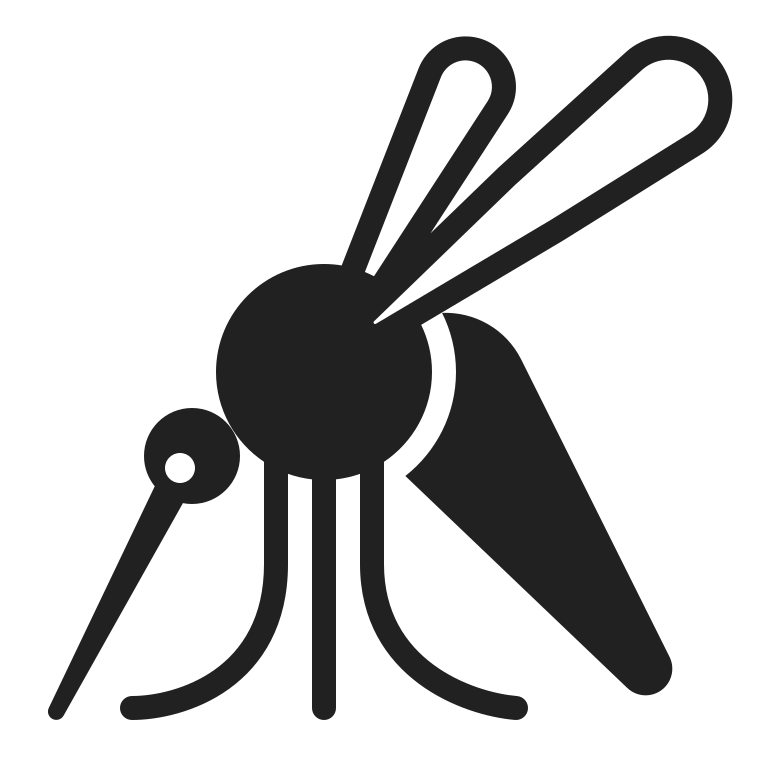
mosquito high contrast